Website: apple-inc
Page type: customer-info-address
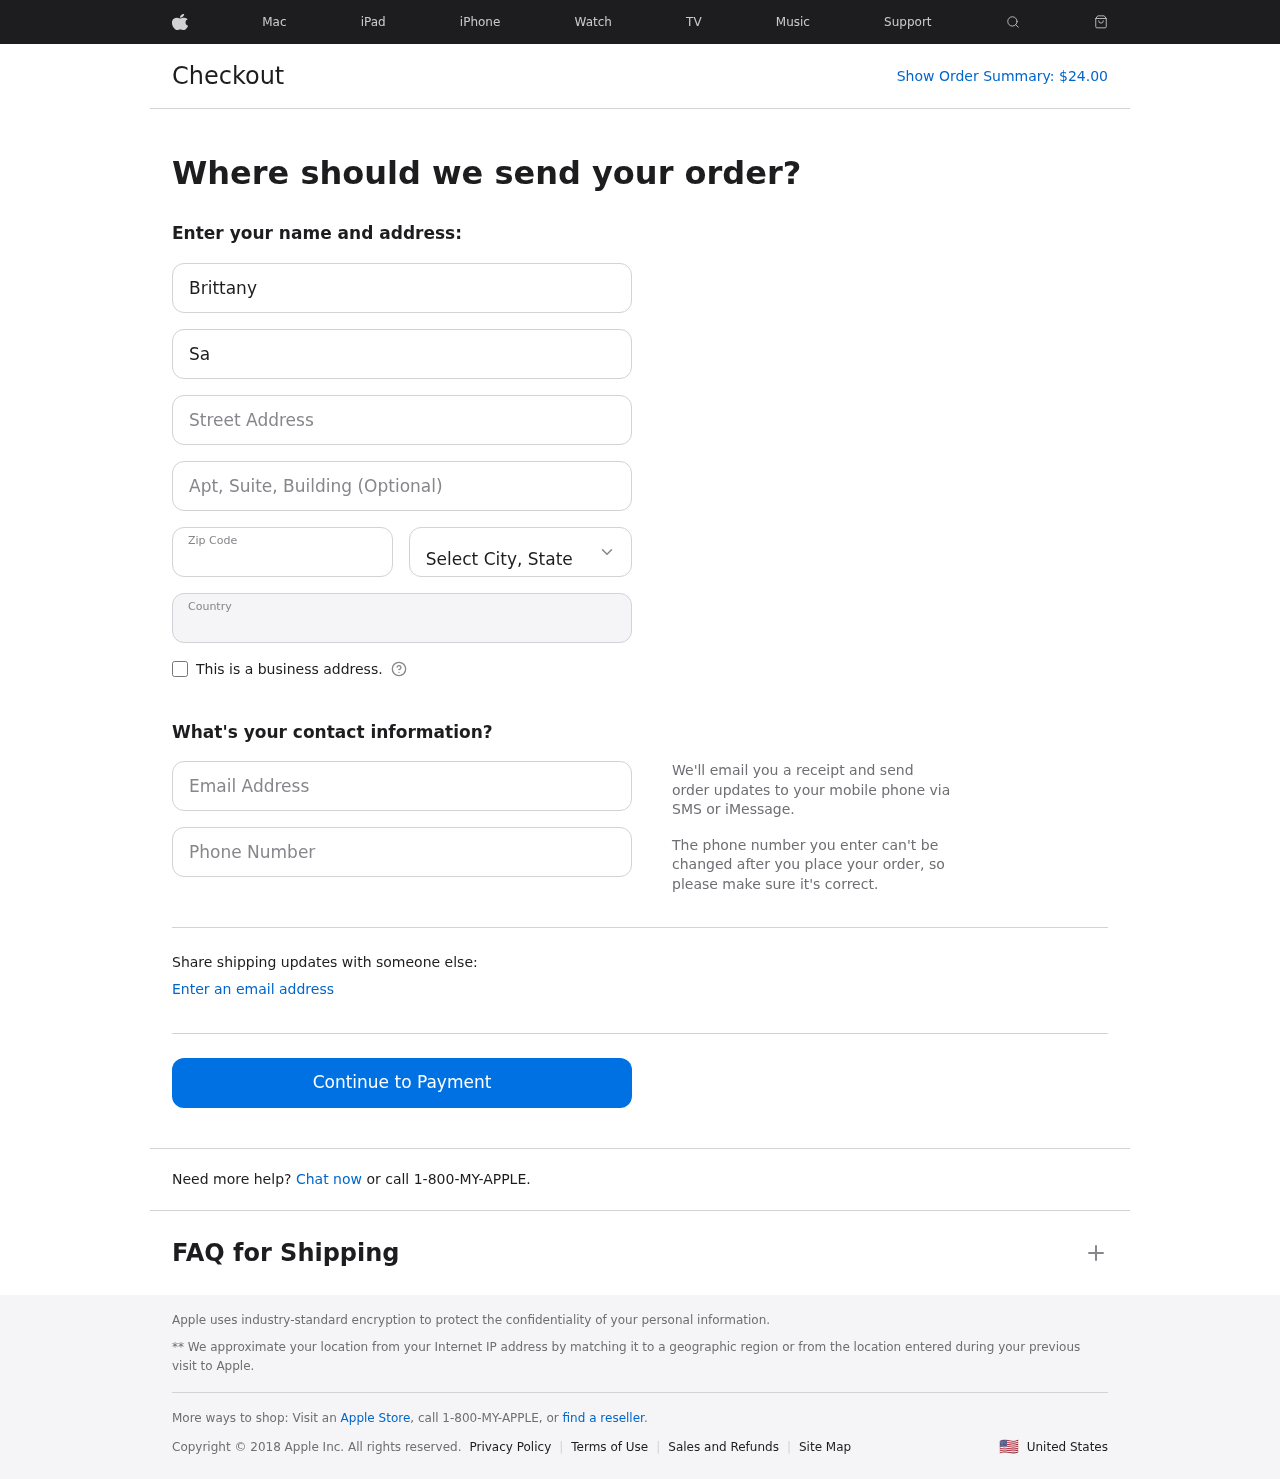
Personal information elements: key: PII_CITY_STATE
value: Mcdanielport, ME
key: PII_COUNTRY
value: United States
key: PII_EMAIL
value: brittany_sandoval@gmail.com
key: PII_FIRSTNAME
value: Brittany
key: PII_LASTNAME
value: Sandoval
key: PII_PHONE
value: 8055136637
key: PII_POSTCODE
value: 21029
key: PII_STREET
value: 9878 Thomas Loop Suite 212
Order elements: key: ORDER_TOTAL
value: $24.00